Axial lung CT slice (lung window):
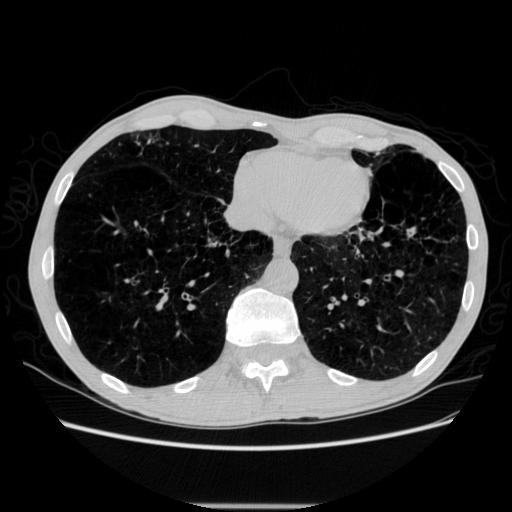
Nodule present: no